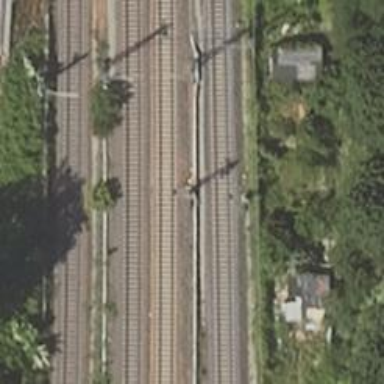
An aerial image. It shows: Railway signal.